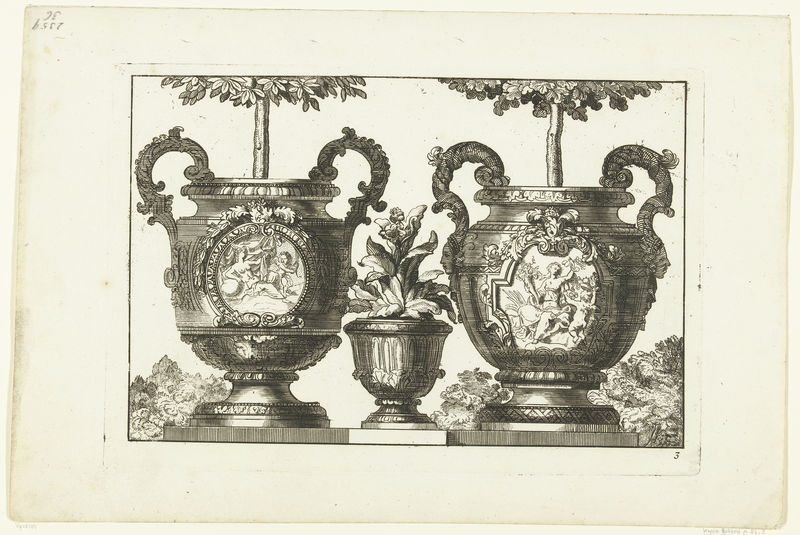
Titel: Twee grote vazen en een kleine vaas
Künstler: Daniël (I) Marot
Standort: Amsterdam
Institution: Rijksmuseum
Schlagwörter: fleurs, fleur, ange, anges, sculpture, urne, anse, bas relief, plantes, végétation, chérubin, pots, anses, urnes